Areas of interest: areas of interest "Resort"
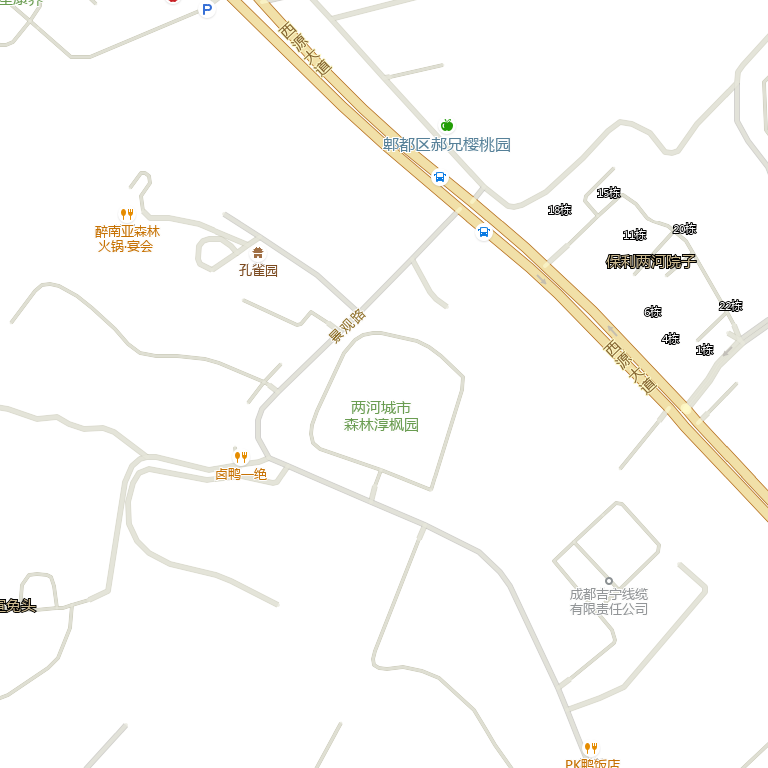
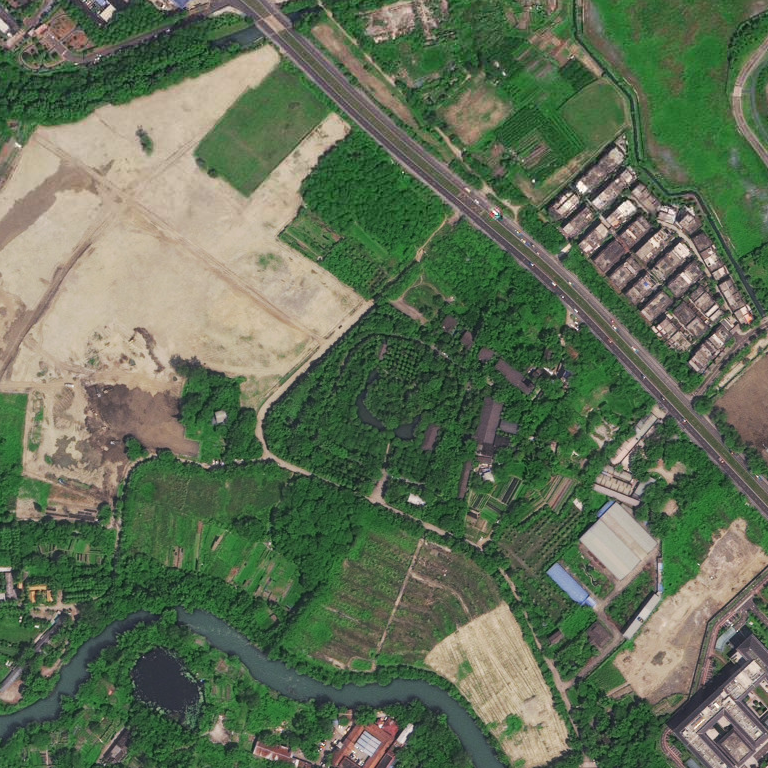